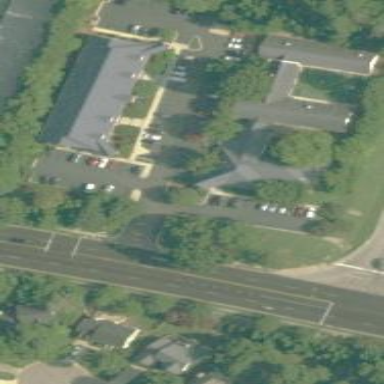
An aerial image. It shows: Commercial building.